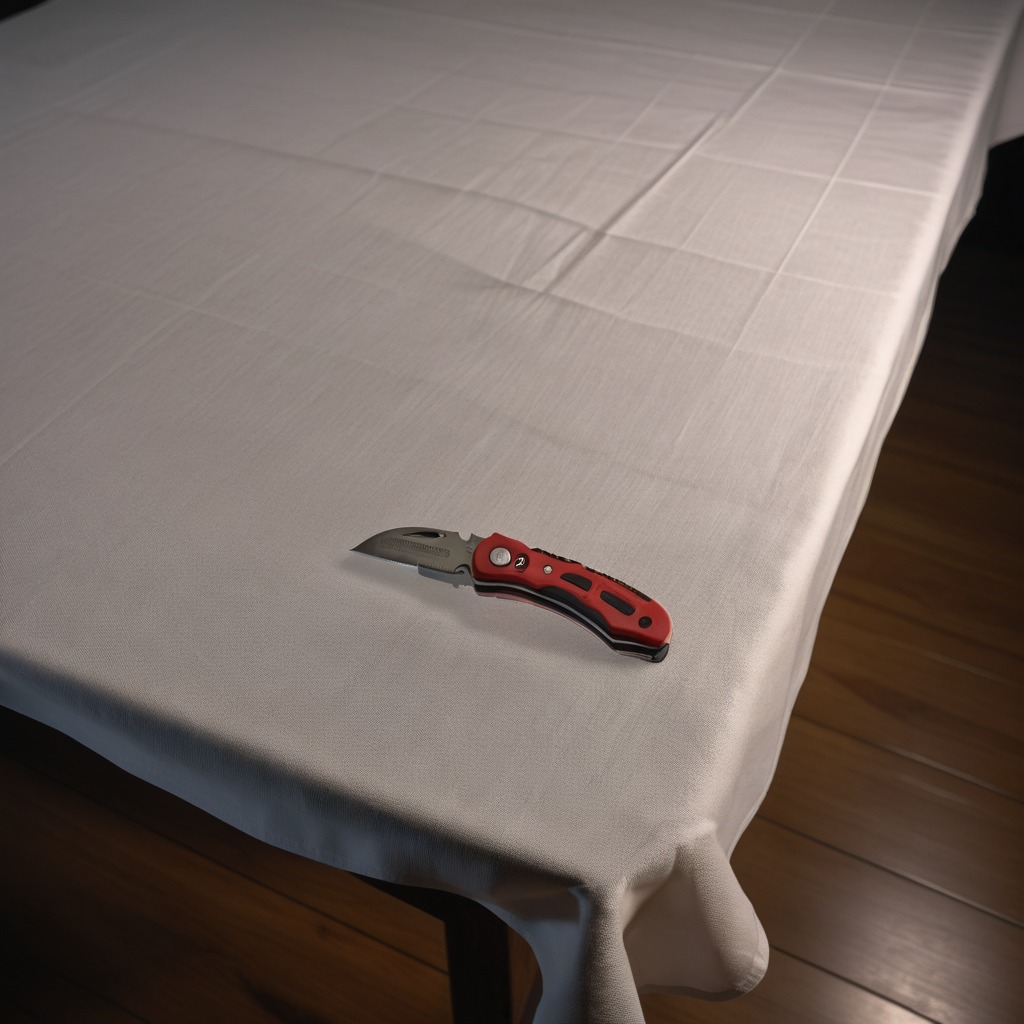
A utility knife lying on the wooden table.